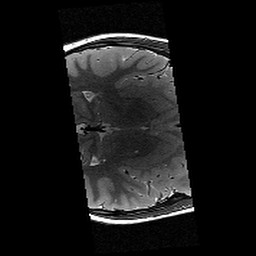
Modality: T2w
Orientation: axial
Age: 10
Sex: male
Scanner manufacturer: siemens
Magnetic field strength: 3 T
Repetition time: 9.23 s
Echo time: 0.067 s